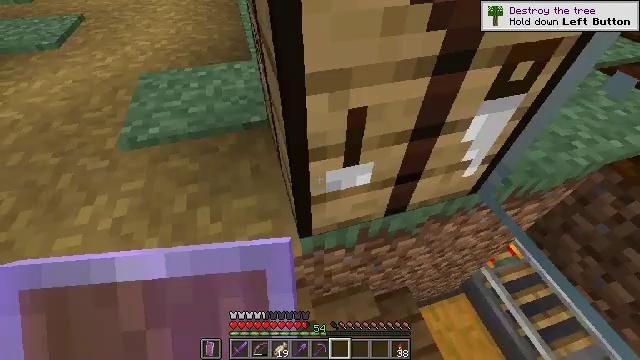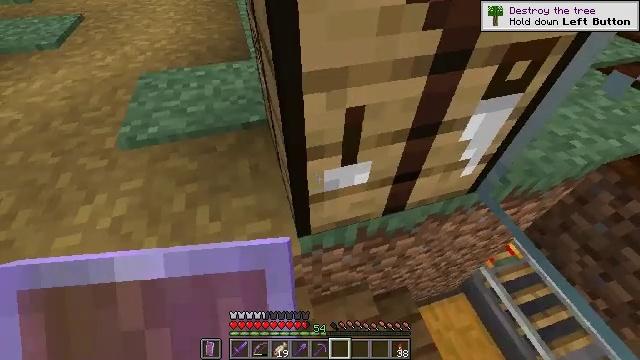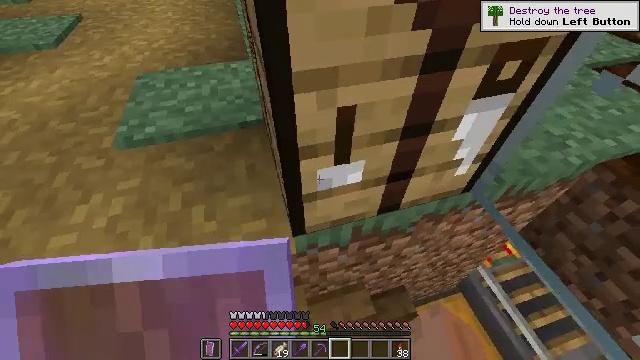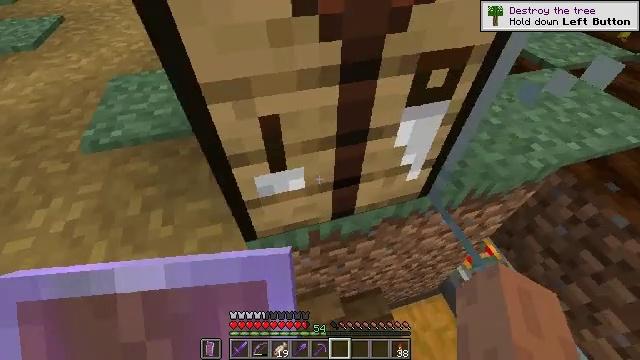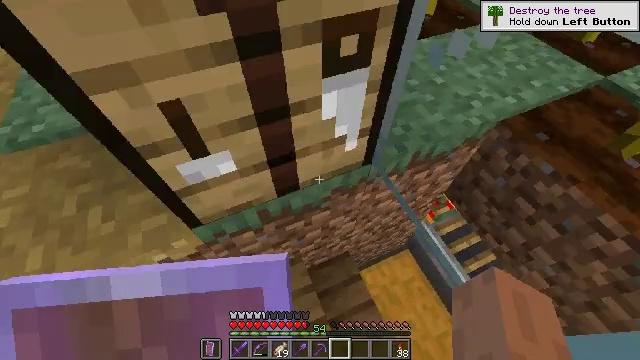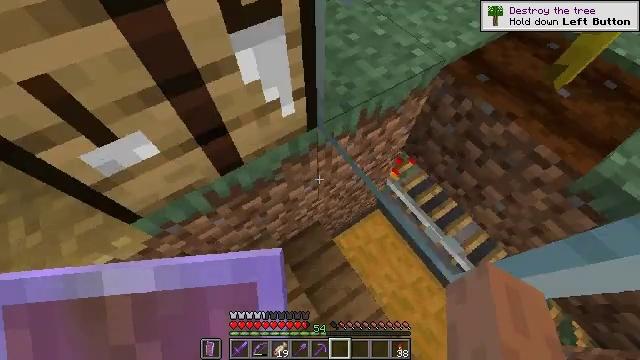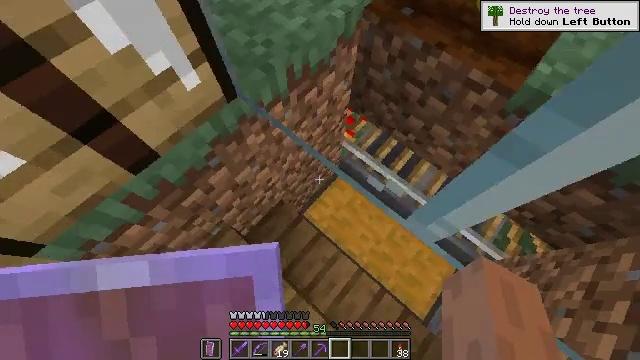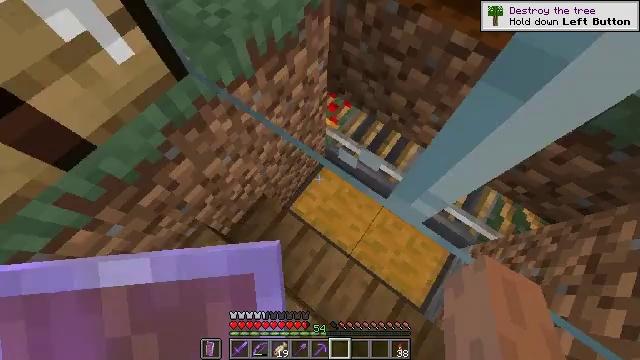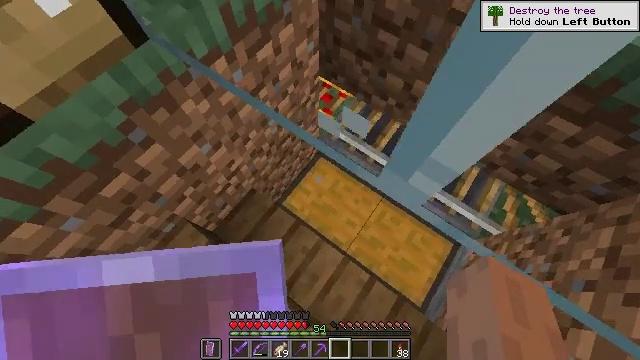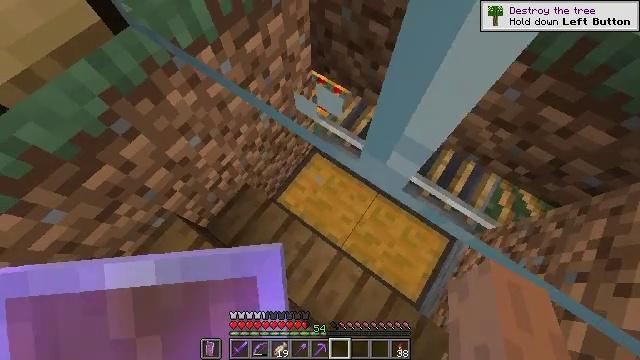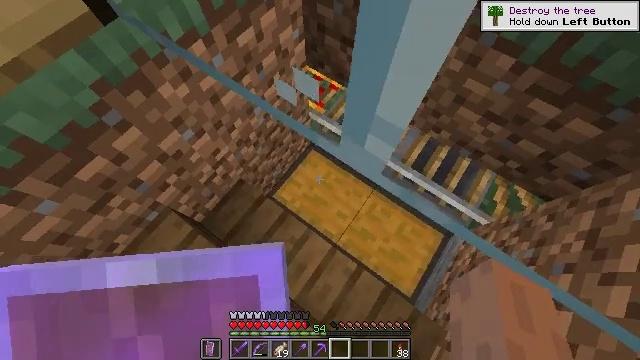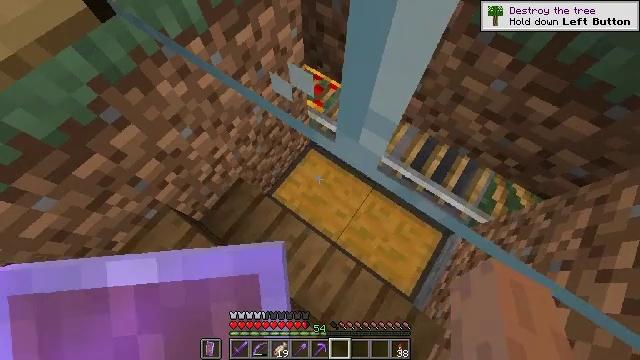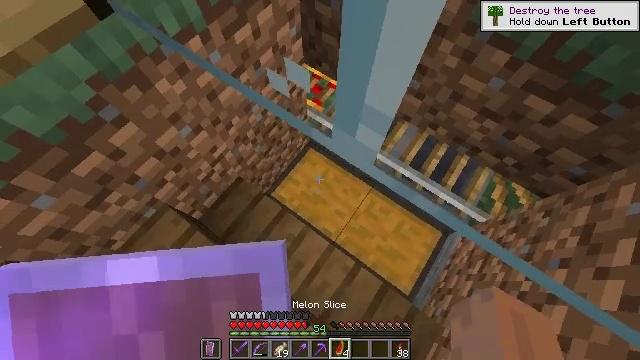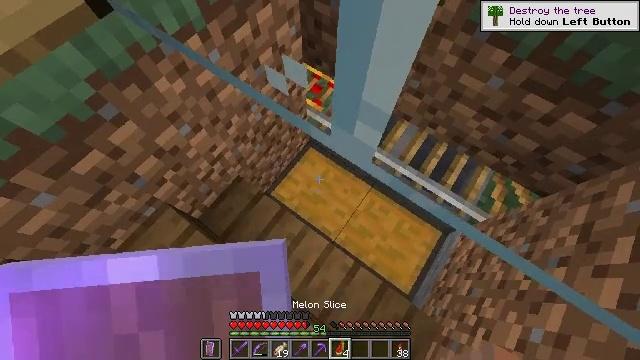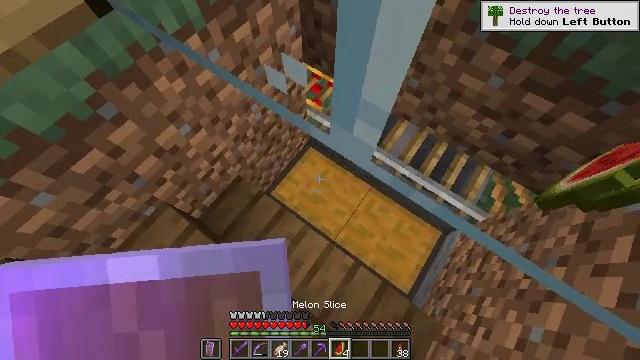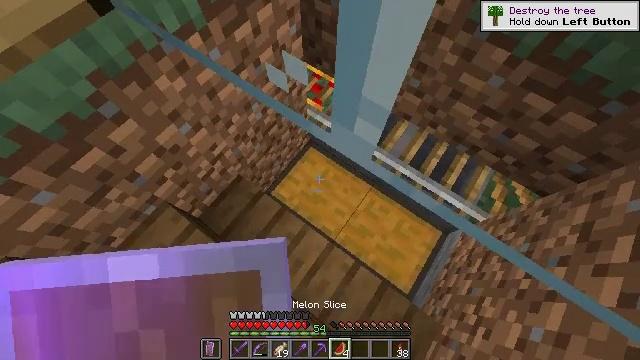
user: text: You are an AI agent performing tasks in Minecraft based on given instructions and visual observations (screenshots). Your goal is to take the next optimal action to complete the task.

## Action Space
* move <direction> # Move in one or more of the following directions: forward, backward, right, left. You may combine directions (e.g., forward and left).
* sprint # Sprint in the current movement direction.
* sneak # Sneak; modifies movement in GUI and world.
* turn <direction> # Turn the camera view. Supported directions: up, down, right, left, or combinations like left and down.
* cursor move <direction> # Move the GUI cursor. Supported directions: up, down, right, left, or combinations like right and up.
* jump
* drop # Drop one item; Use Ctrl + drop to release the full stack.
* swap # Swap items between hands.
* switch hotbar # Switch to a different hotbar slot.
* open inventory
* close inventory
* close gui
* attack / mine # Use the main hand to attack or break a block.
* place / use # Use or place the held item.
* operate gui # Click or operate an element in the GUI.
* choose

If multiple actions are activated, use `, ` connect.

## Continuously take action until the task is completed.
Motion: motion action
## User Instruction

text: Place melon slices in the grid to craft a melon.
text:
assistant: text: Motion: no_op
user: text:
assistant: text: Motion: move right
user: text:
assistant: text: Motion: move right
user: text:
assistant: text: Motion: move right, turn right and down
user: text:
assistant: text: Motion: move right, turn right and down
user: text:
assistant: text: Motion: move right, turn right and down
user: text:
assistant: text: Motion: turn right and down
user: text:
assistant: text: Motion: no_op
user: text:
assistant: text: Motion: no_op
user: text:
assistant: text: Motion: no_op
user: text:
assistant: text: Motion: no_op
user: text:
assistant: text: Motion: no_op
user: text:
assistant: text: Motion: no_op
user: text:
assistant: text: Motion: no_op
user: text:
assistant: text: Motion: no_op
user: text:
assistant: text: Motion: use / place
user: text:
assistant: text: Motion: use / place
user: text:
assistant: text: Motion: use / place
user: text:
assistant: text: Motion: use / place
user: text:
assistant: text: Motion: no_op
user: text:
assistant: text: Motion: no_op
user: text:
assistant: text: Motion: no_op
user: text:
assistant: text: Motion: no_op
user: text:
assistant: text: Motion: no_op
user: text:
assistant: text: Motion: no_op
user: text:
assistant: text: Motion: no_op
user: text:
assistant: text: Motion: no_op
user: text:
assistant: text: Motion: no_op
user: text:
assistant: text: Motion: no_op
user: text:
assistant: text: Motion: no_op